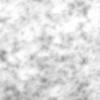
Label: no_change